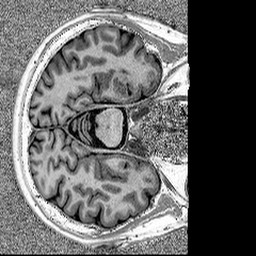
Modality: MP2RAGE
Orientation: axial
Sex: male